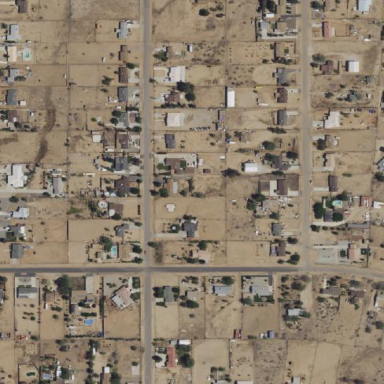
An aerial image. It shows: Residential area consisting of single-family homes.